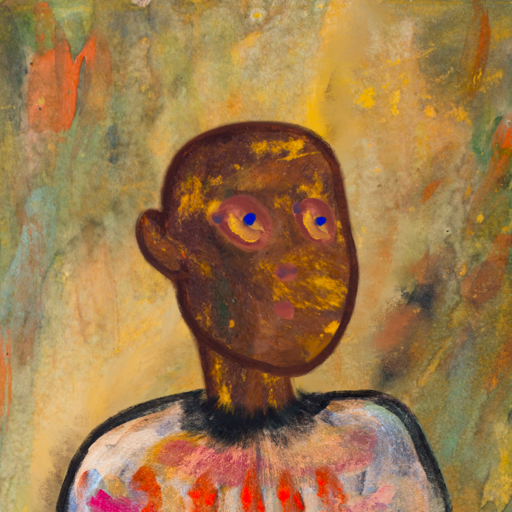
Background: Comrade, Head And Neck Side: Comrade, Face Side: Mother_And_Son_Son, Bust: Childish, Hair Side: Blank, Head Accessory: Blank, Second Necklace: Blank, Necklace: Blank, Baby: Blank